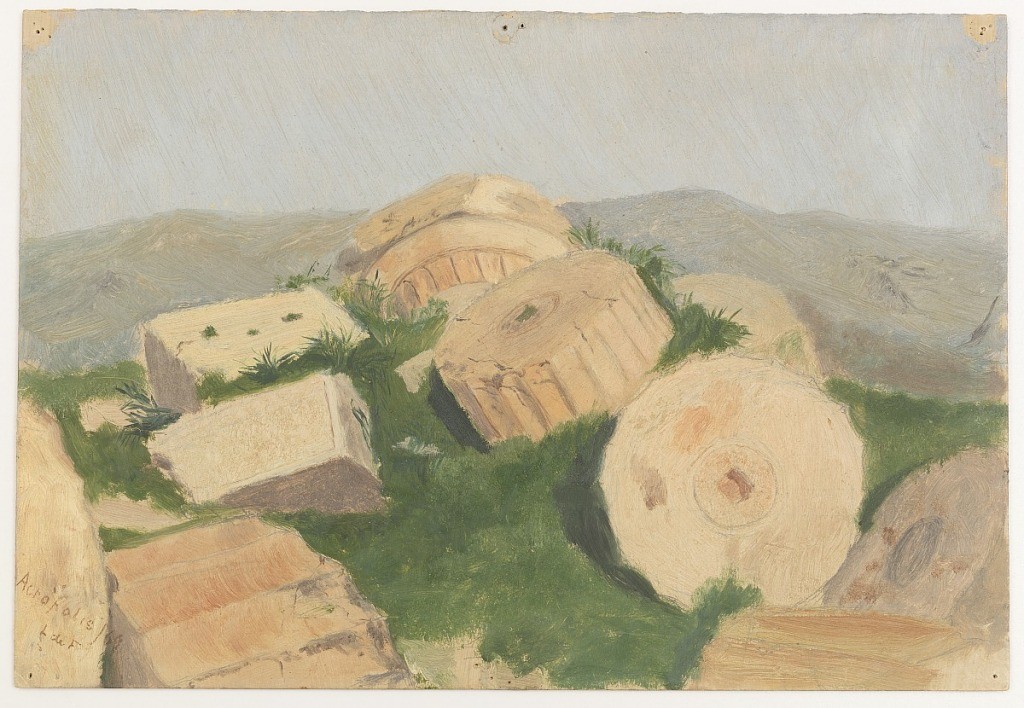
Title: Broken Column, Parthenon
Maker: Lockwood de Forest, American, 1850–1932
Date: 1869
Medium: Brush and oil paint, graphite on paperboard
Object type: Painting
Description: Broken column sections scattered on grass in foreground with hills in the distance.